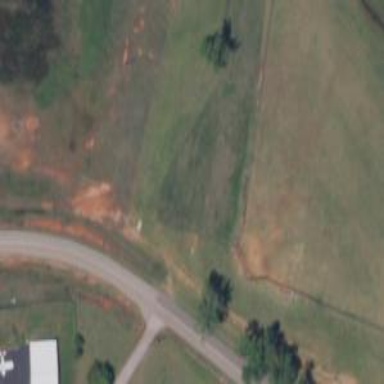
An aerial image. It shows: Disc golf tee.